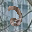
Label: 2